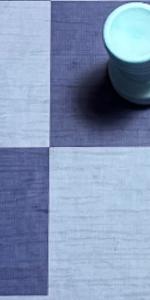
Label: Empty